Interaction volume radius: 5 \u00c5
Interaction volume height: 10 \u00c5
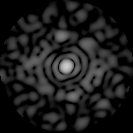
Disorder parameter: 0.8142